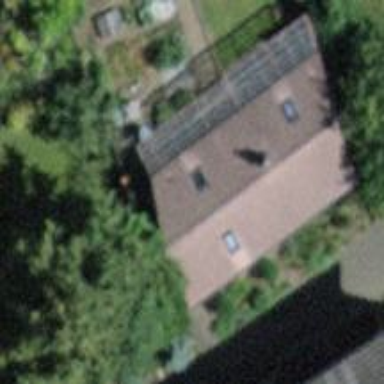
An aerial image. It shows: Shed building.